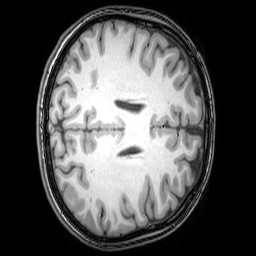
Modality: T1w
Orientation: axial
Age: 22
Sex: female
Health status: healthy
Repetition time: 0.081 s
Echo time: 0.037 s